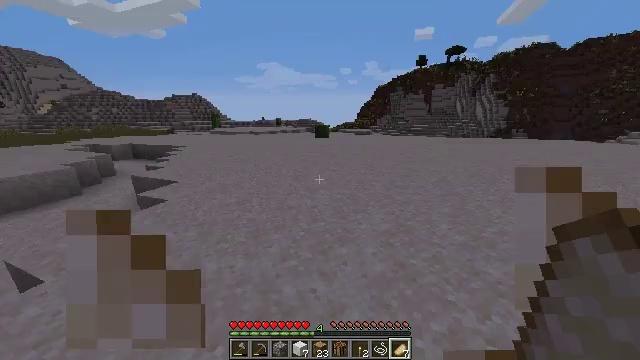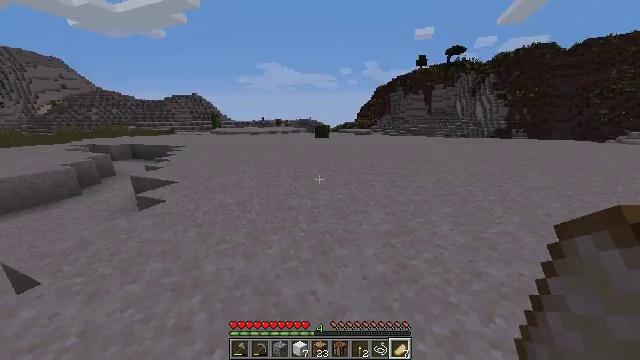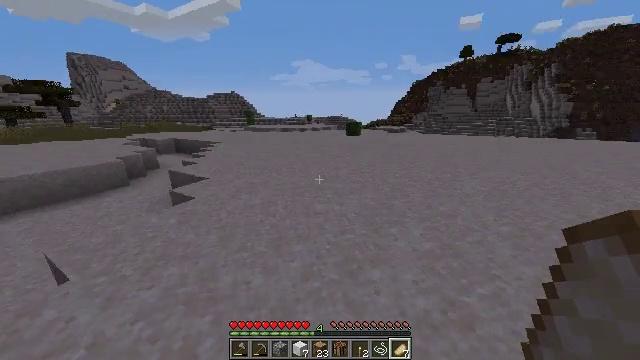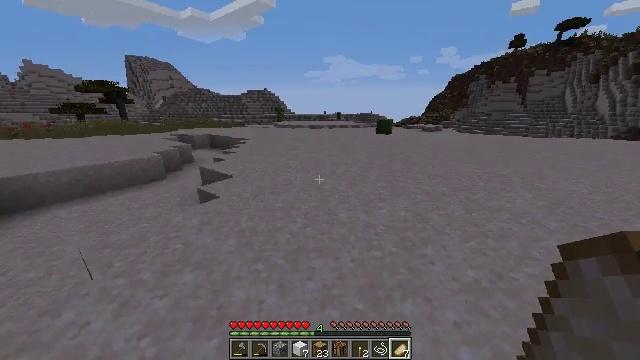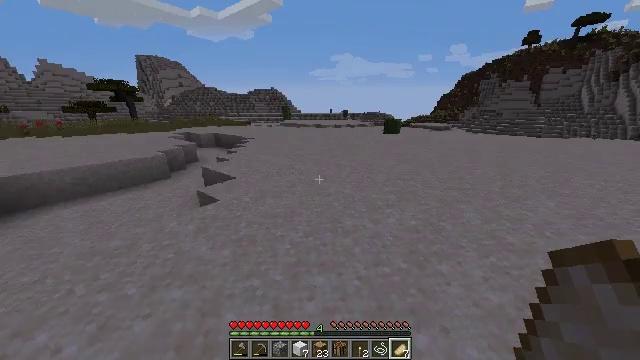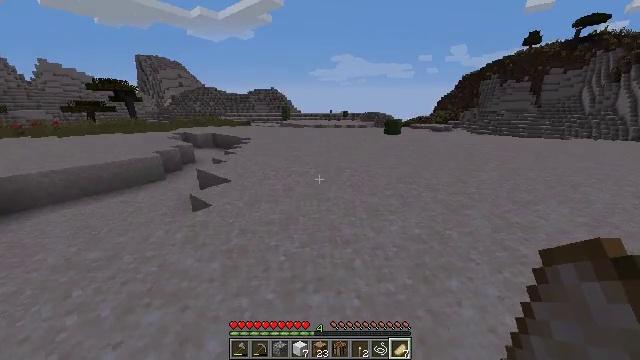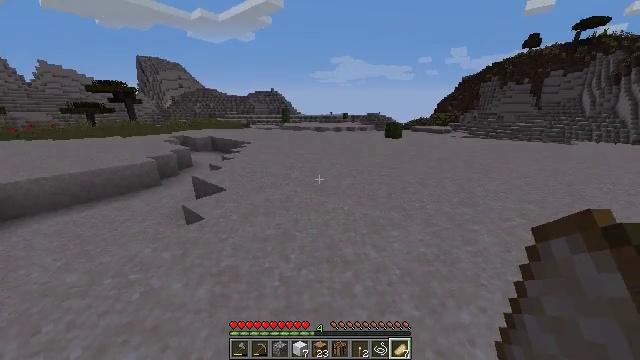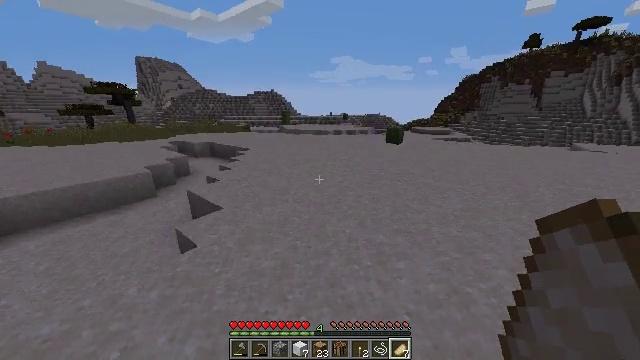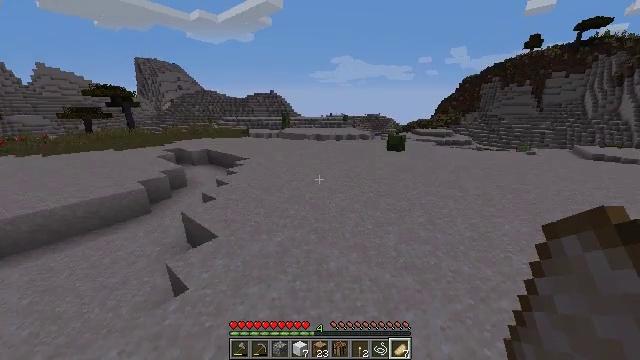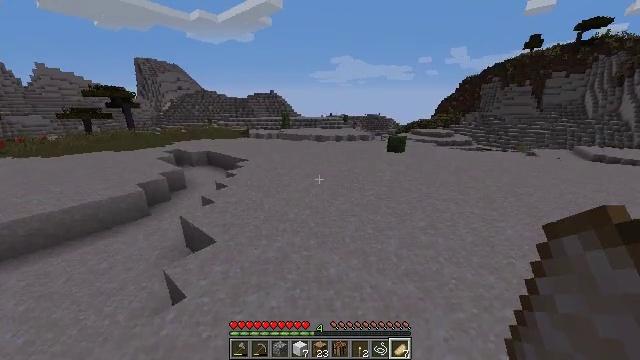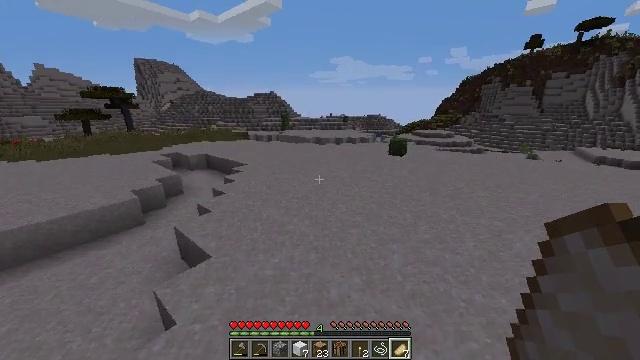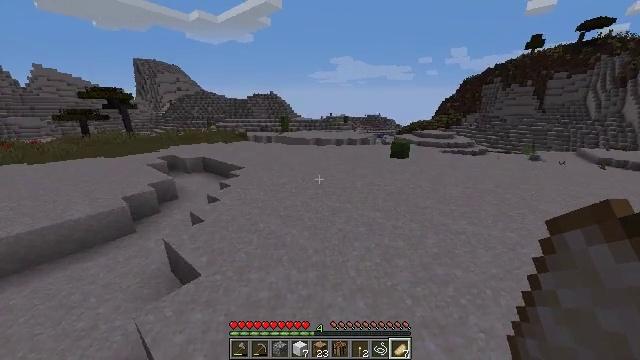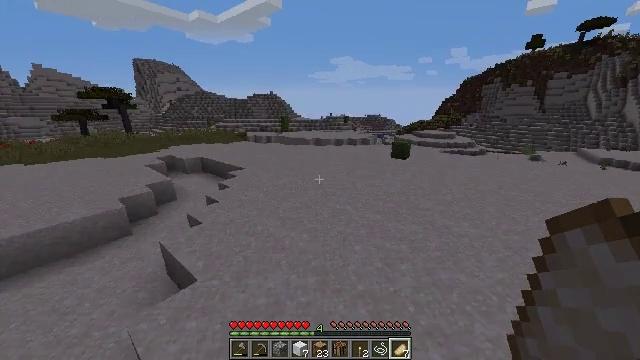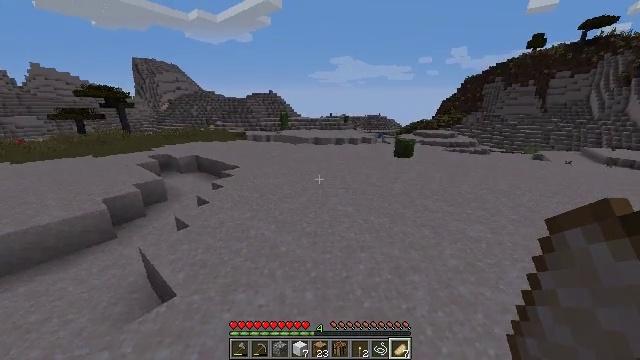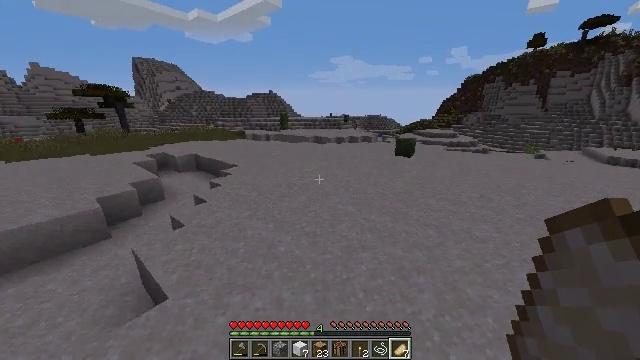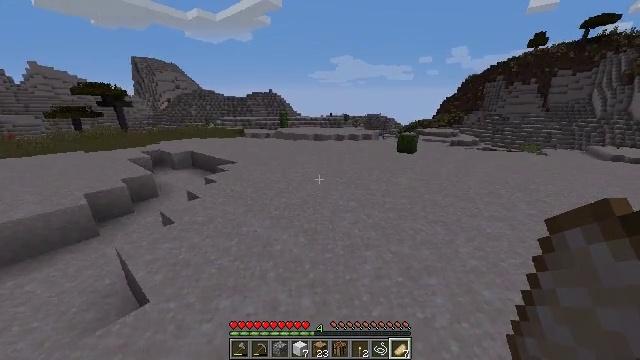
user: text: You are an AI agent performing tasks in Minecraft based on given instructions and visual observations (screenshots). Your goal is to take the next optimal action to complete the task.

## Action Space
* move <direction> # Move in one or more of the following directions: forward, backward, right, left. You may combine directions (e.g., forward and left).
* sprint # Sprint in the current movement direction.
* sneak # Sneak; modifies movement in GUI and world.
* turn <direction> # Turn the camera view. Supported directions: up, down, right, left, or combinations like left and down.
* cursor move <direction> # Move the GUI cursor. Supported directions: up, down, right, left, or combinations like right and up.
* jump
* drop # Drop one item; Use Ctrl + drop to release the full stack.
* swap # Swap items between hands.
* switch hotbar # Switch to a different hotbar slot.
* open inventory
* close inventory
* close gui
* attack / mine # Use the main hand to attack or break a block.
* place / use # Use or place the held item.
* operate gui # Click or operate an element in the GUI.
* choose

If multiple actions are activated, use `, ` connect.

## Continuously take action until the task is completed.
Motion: motion action
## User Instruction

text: Attack the terracotta block to obtain it.
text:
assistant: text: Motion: move forward, sprint, use / place
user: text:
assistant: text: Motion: move forward, sprint, turn left, use / place
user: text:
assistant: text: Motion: move forward, sprint, turn left, use / place
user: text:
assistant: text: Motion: move forward, sprint, turn left, use / place
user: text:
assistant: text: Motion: move forward, sprint, use / place
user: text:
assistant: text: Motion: move forward, sprint, use / place, jump
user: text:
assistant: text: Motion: move forward, sprint, jump
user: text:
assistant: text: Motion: move forward, sprint, jump
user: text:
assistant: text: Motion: move forward, sprint, jump
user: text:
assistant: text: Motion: move forward, sprint, jump
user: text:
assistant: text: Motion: move forward, sprint, jump
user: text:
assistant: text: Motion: move forward, sprint, jump
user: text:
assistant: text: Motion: move forward, sprint, jump
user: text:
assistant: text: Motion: move forward, sprint, jump
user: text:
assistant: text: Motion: move forward, sprint, jump
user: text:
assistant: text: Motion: move forward, sprint, jump
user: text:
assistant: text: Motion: move forward, sprint, jump
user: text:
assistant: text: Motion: move forward, sprint, jump
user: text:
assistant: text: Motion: move forward, sprint, jump
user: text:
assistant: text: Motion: move forward, sprint, jump
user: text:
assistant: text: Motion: move forward, sprint, jump
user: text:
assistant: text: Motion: move forward, sprint, jump
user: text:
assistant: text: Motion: move forward, sprint, jump
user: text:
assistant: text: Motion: move forward, sprint, jump
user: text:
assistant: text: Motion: move forward, sprint, jump
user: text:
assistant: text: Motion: move forward, sprint, jump
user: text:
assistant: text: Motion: move forward, sprint, jump
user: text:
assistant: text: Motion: move forward, sprint, jump
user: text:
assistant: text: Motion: move forward, sprint, jump
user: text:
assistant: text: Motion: move forward, sprint, turn left, jump